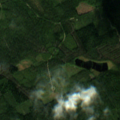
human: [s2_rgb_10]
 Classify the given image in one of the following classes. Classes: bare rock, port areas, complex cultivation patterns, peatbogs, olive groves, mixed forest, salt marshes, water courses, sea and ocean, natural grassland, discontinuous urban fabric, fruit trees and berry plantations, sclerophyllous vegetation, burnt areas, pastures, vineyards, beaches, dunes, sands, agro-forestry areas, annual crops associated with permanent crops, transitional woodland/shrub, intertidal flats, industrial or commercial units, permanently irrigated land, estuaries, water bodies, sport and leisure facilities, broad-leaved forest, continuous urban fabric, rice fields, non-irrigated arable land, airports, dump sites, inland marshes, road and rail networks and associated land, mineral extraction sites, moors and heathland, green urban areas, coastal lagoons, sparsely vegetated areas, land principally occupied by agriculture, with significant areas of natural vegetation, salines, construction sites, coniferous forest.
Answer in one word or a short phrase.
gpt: coniferous forest, mixed forest, transitional woodland/shrub